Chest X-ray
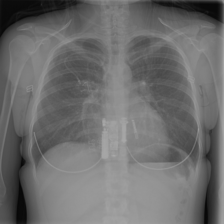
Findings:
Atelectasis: negative
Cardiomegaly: negative
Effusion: negative
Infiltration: positive
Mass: negative
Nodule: negative
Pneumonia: negative
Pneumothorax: negative
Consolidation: negative
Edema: negative
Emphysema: negative
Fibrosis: negative
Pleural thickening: negative
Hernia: negative